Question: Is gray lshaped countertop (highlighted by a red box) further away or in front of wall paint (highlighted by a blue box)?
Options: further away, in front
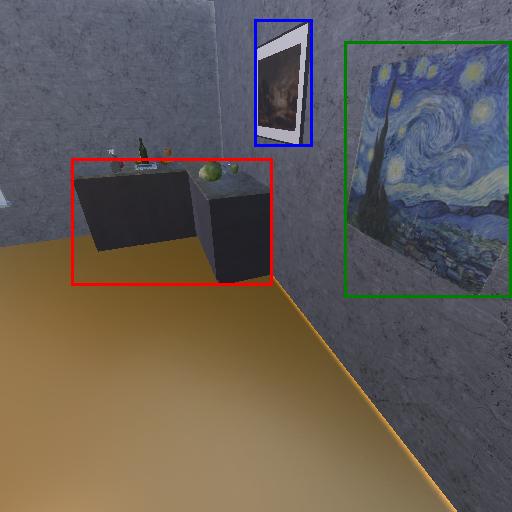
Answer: further away